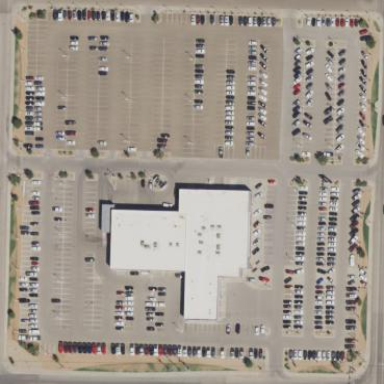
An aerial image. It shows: Commercial area.